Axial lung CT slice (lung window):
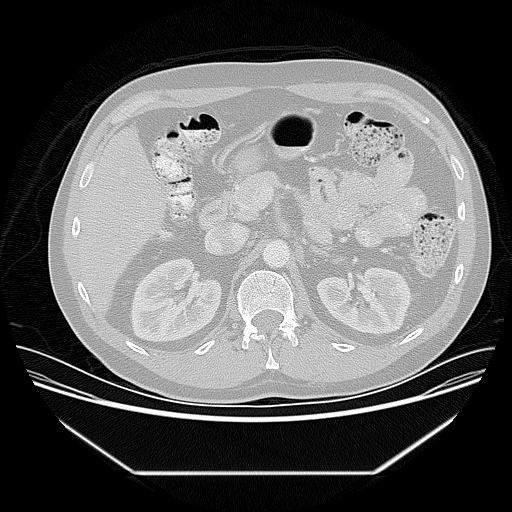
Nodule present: no